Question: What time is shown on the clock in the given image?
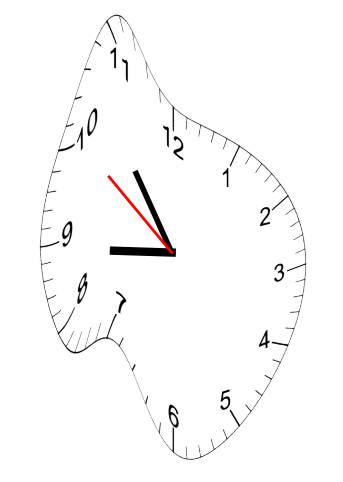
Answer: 08:53:51